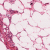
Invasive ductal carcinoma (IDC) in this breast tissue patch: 0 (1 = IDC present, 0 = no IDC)